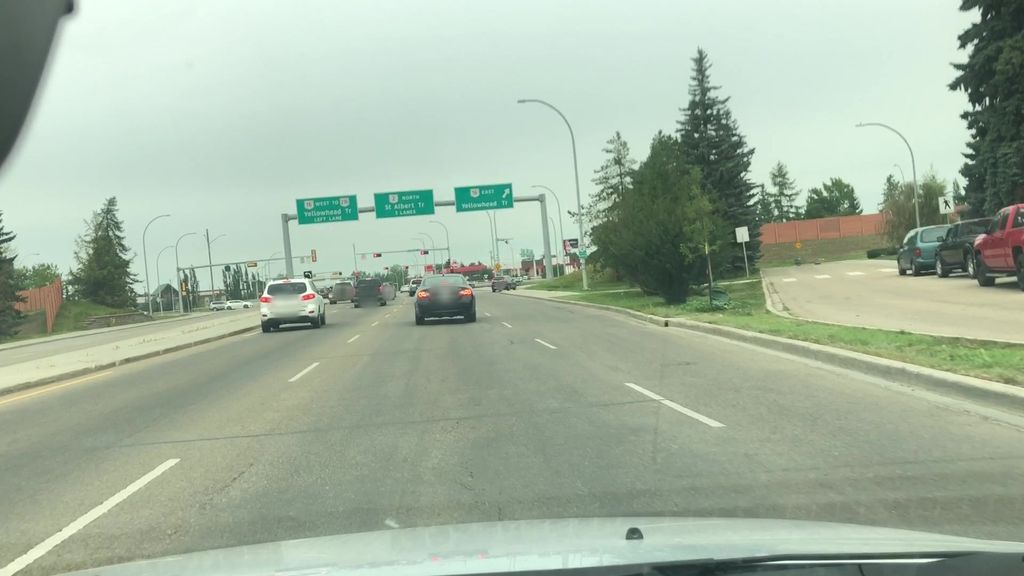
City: edmonton